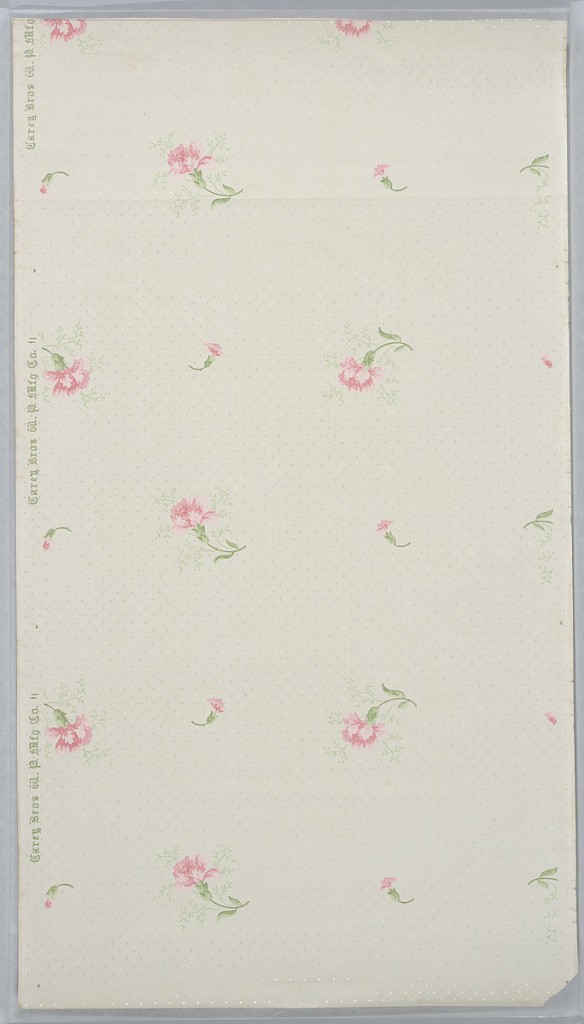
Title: Ceiling paper
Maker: Carey Bros. W.P. Mfg. Co., Philadelphia, Pennsylvania, founded 1882
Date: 1905–1915
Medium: Machine-printed paper, liquid mica
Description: Larger and smaller carnations alternate on off-white polka dot ground